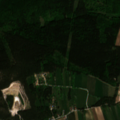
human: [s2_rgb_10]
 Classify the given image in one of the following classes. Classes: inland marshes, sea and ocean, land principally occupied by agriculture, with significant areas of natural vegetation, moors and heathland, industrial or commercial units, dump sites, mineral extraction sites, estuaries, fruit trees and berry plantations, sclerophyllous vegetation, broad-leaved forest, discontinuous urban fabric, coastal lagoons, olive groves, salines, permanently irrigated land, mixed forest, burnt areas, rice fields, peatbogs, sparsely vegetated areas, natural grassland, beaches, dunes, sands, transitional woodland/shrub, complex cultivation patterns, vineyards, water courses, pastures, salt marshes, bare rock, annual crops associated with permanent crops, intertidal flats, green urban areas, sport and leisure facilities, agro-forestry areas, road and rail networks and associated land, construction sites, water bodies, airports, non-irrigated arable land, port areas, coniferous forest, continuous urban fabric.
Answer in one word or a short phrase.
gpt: discontinuous urban fabric, mineral extraction sites, non-irrigated arable land, complex cultivation patterns, land principally occupied by agriculture, with significant areas of natural vegetation, broad-leaved forest, coniferous forest, mixed forest